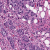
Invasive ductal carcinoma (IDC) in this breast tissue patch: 1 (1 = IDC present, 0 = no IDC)